Field crop: tomato
Growth stage: 1
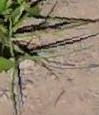
Species: cyperus